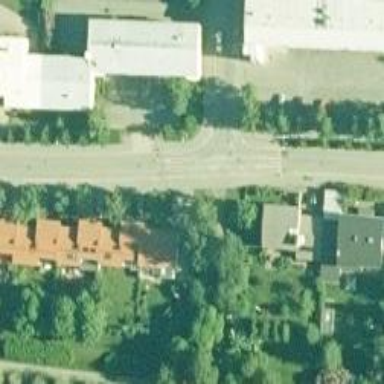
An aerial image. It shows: Marked crossing on the road.